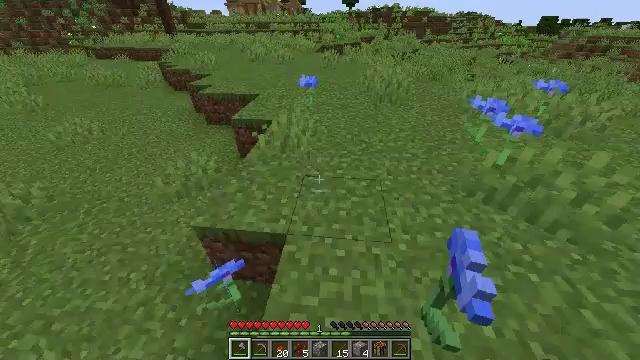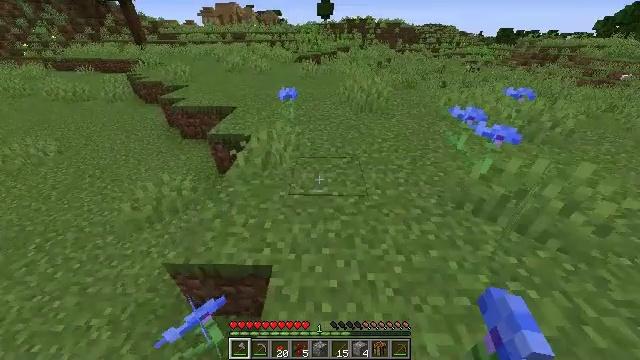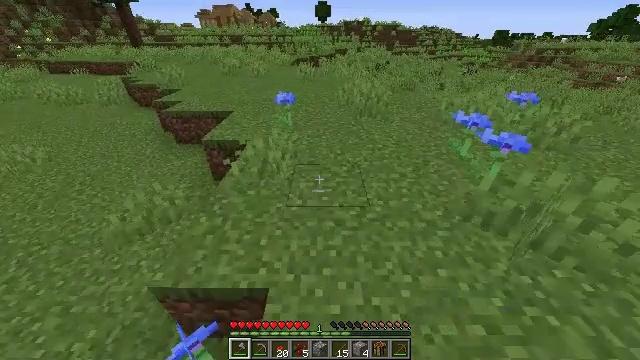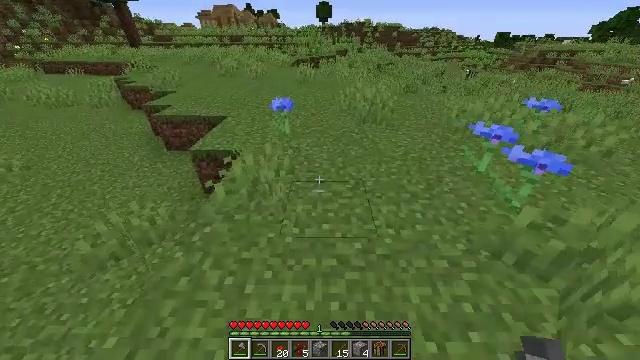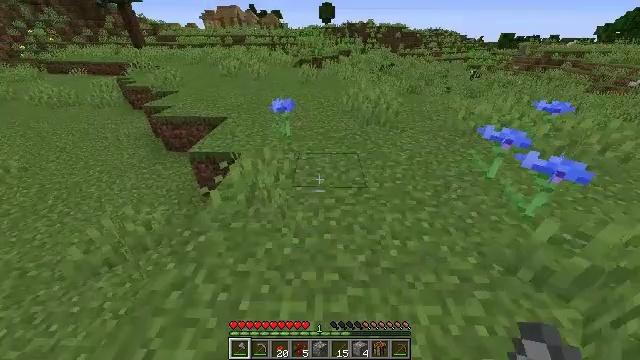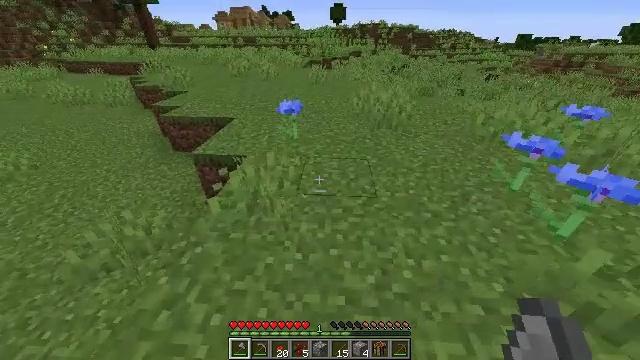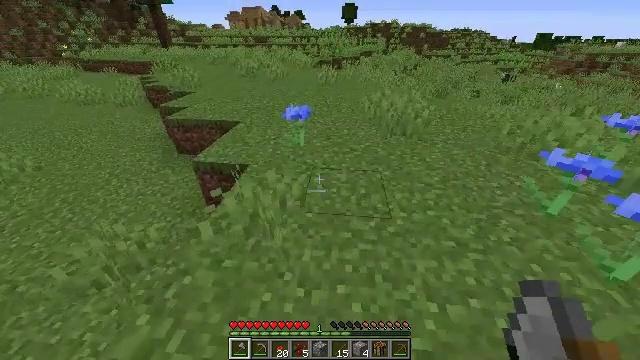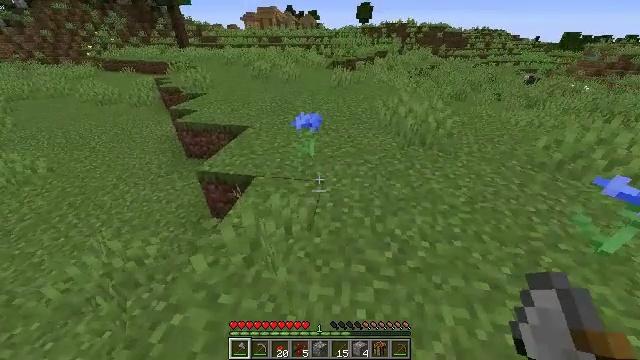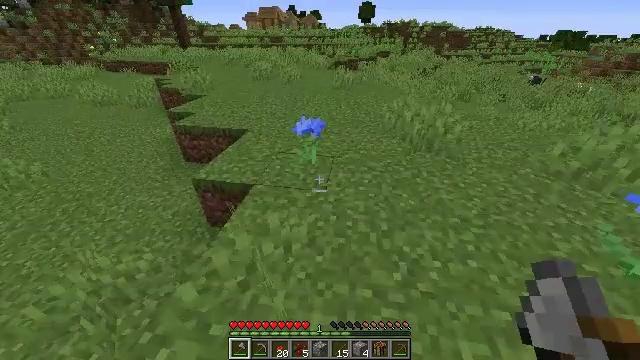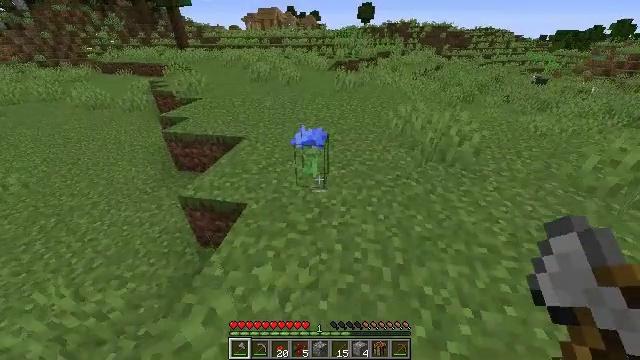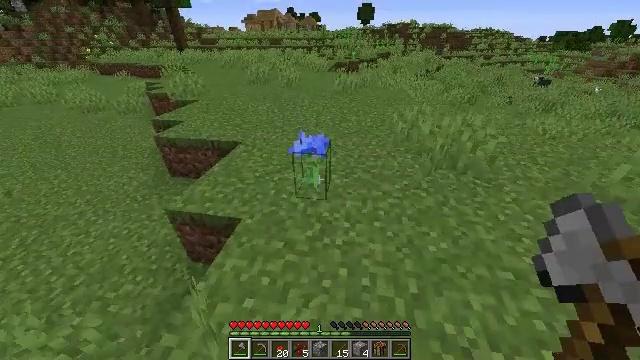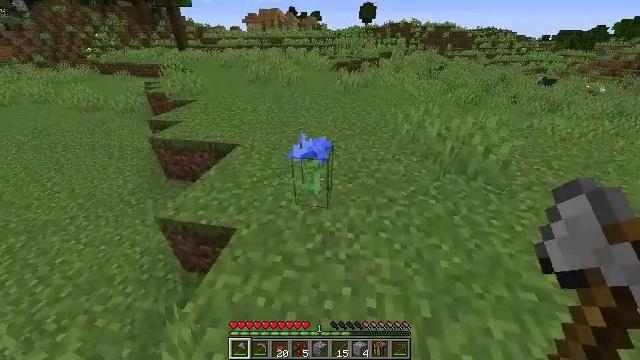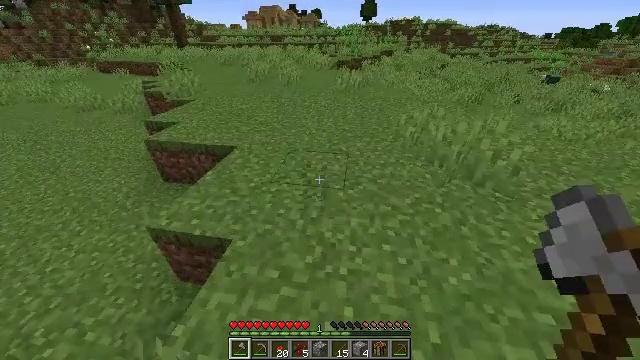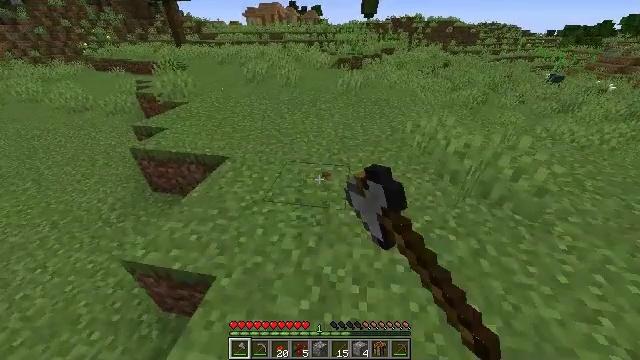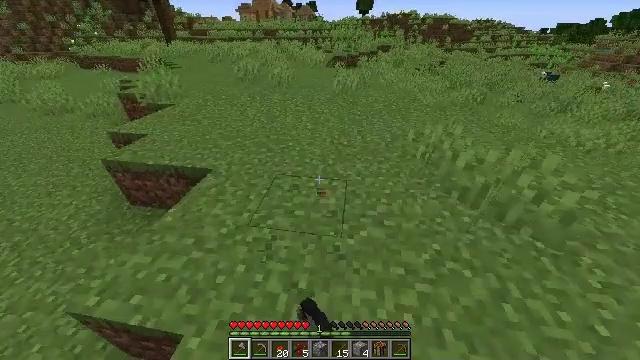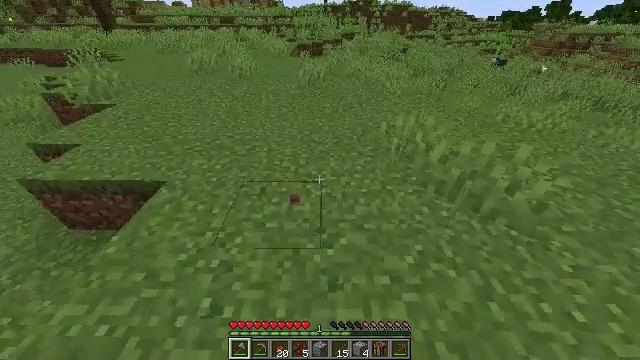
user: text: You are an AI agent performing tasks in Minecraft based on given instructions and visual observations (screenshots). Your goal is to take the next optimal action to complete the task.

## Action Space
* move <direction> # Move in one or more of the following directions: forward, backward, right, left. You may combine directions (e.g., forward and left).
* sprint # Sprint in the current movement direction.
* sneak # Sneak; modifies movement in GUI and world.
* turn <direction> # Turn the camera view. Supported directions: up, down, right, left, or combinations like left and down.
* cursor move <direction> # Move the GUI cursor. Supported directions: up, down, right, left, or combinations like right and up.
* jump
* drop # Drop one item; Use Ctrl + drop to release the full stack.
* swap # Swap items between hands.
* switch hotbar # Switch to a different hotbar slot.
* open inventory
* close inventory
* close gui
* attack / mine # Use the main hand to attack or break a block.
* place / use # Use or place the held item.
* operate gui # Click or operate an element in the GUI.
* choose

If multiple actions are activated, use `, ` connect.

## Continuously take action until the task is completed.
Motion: motion action
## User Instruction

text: Gather a cornflower for decorations.
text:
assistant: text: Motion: move forward, turn right and up
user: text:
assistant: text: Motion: move forward
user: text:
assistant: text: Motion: move forward
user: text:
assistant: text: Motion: move forward
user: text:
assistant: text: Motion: move forward, turn left
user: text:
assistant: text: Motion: move forward, turn left
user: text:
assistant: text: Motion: move forward, turn left
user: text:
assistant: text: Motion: move forward
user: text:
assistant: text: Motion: move forward
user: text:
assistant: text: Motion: move forward
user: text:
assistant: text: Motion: move forward
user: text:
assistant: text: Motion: move forward, attack / mine
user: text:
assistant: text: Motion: move forward, attack / mine
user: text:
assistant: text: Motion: move forward, turn right
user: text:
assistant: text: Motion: move forward, turn right and down
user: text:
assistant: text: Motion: move forward, turn right
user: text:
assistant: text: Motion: move forward, turn right
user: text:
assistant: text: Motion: move forward, turn right and up
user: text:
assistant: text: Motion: move forward, turn right
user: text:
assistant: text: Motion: move forward, turn right
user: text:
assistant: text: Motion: move forward, turn right
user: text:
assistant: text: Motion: move forward, turn right
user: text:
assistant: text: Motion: move forward, turn right
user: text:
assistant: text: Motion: move forward, turn right
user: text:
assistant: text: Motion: move forward, turn right and up
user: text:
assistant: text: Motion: move forward, turn right
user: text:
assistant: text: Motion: move forward
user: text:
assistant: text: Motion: move forward
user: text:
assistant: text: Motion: move forward
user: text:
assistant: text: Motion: move forward